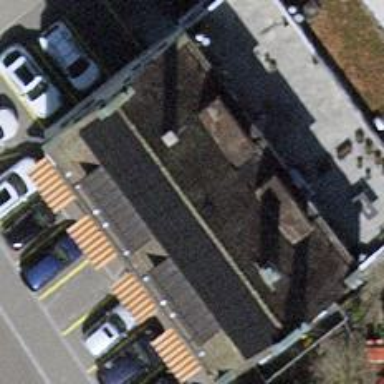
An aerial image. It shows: Cafe.